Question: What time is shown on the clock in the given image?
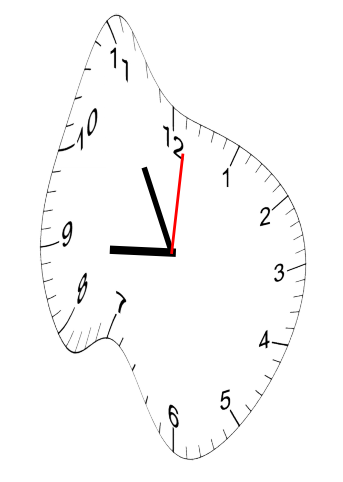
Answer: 08:55:01